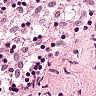
Metastatic tissue present: no